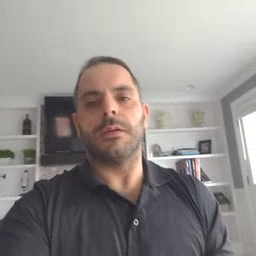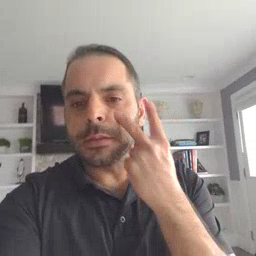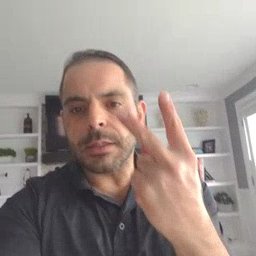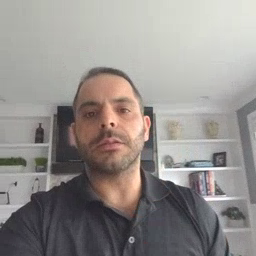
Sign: see